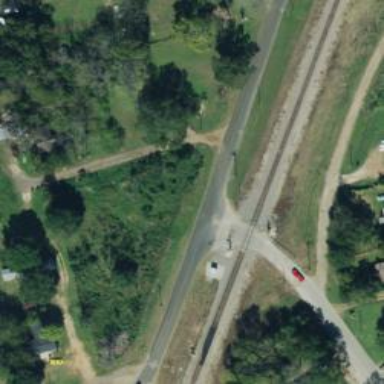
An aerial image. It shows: Level crossing along the railway.